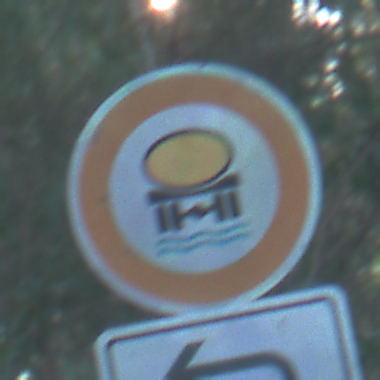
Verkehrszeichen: VerbotFahrzeugeWassergefaehrdenderLadung
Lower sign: RichtungsangabeDurchPfeile2
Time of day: MorningAfternoon
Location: Outdoor (Nature)
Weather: Clear
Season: NotSpecified
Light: Natural